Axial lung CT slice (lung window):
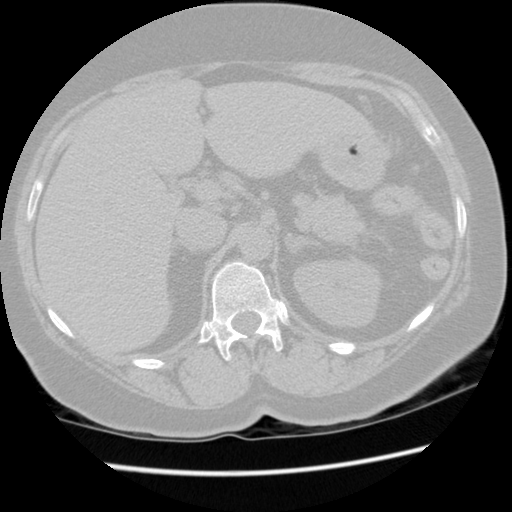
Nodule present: no